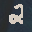
Label: 2